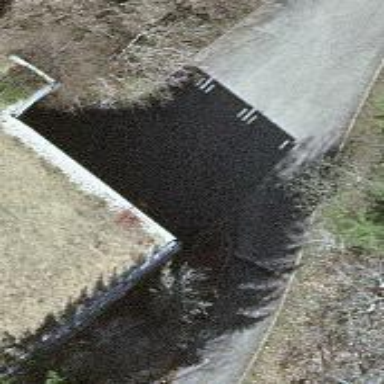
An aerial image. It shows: Retaining wall.